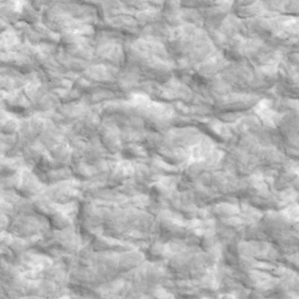
Label: non_frost